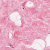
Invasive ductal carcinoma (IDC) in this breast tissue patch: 0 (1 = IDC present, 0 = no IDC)